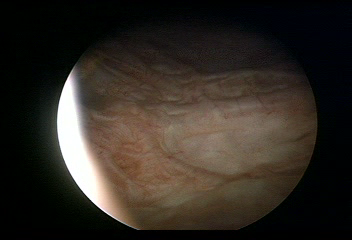
Modality: WLC
Class: Normal mucosa
Bladder cancer association: No